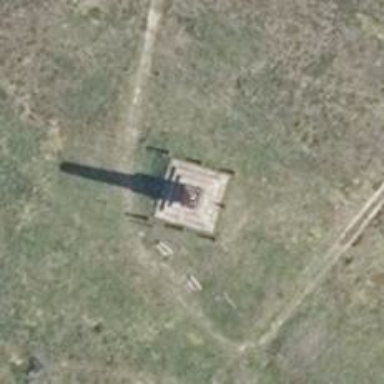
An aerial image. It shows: Memorial site with obelisk.